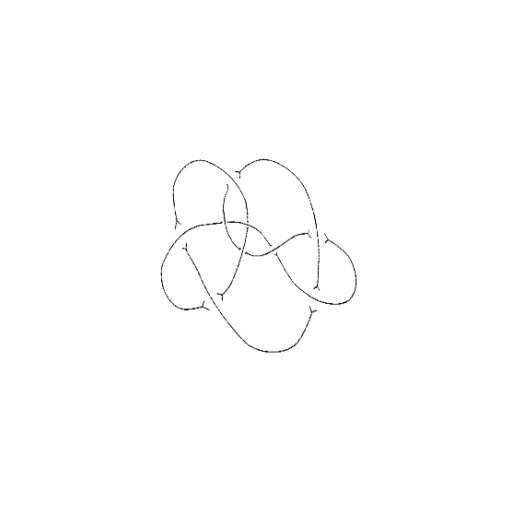
Crossing number: 9